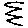
Label: zigzag